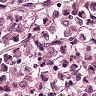
Metastatic tissue present: yes